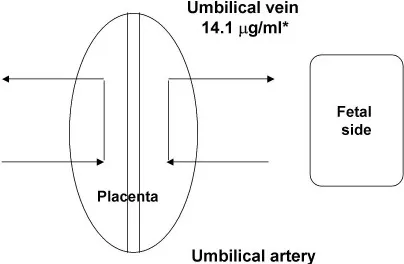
Gemfibrozil metabolite III levels in the fetal cord blood *Ref. range: 0.5 - 40 mug/ml.
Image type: radiology (x_ray)